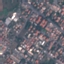
Land use / land cover: Residential